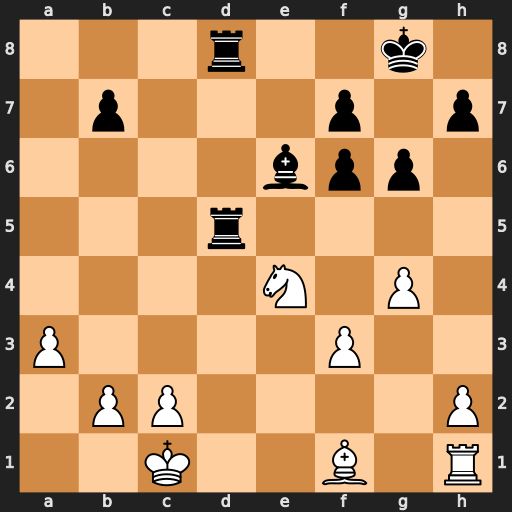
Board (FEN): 3r2k1/1p3p1p/4bpp1/3r4/4N1P1/P4P2/1PP4P/2K2B1R
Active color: w
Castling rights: -
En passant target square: -
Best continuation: Nxf6+ Kg7 Nxd5